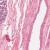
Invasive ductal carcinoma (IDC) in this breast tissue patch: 0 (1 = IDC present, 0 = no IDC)